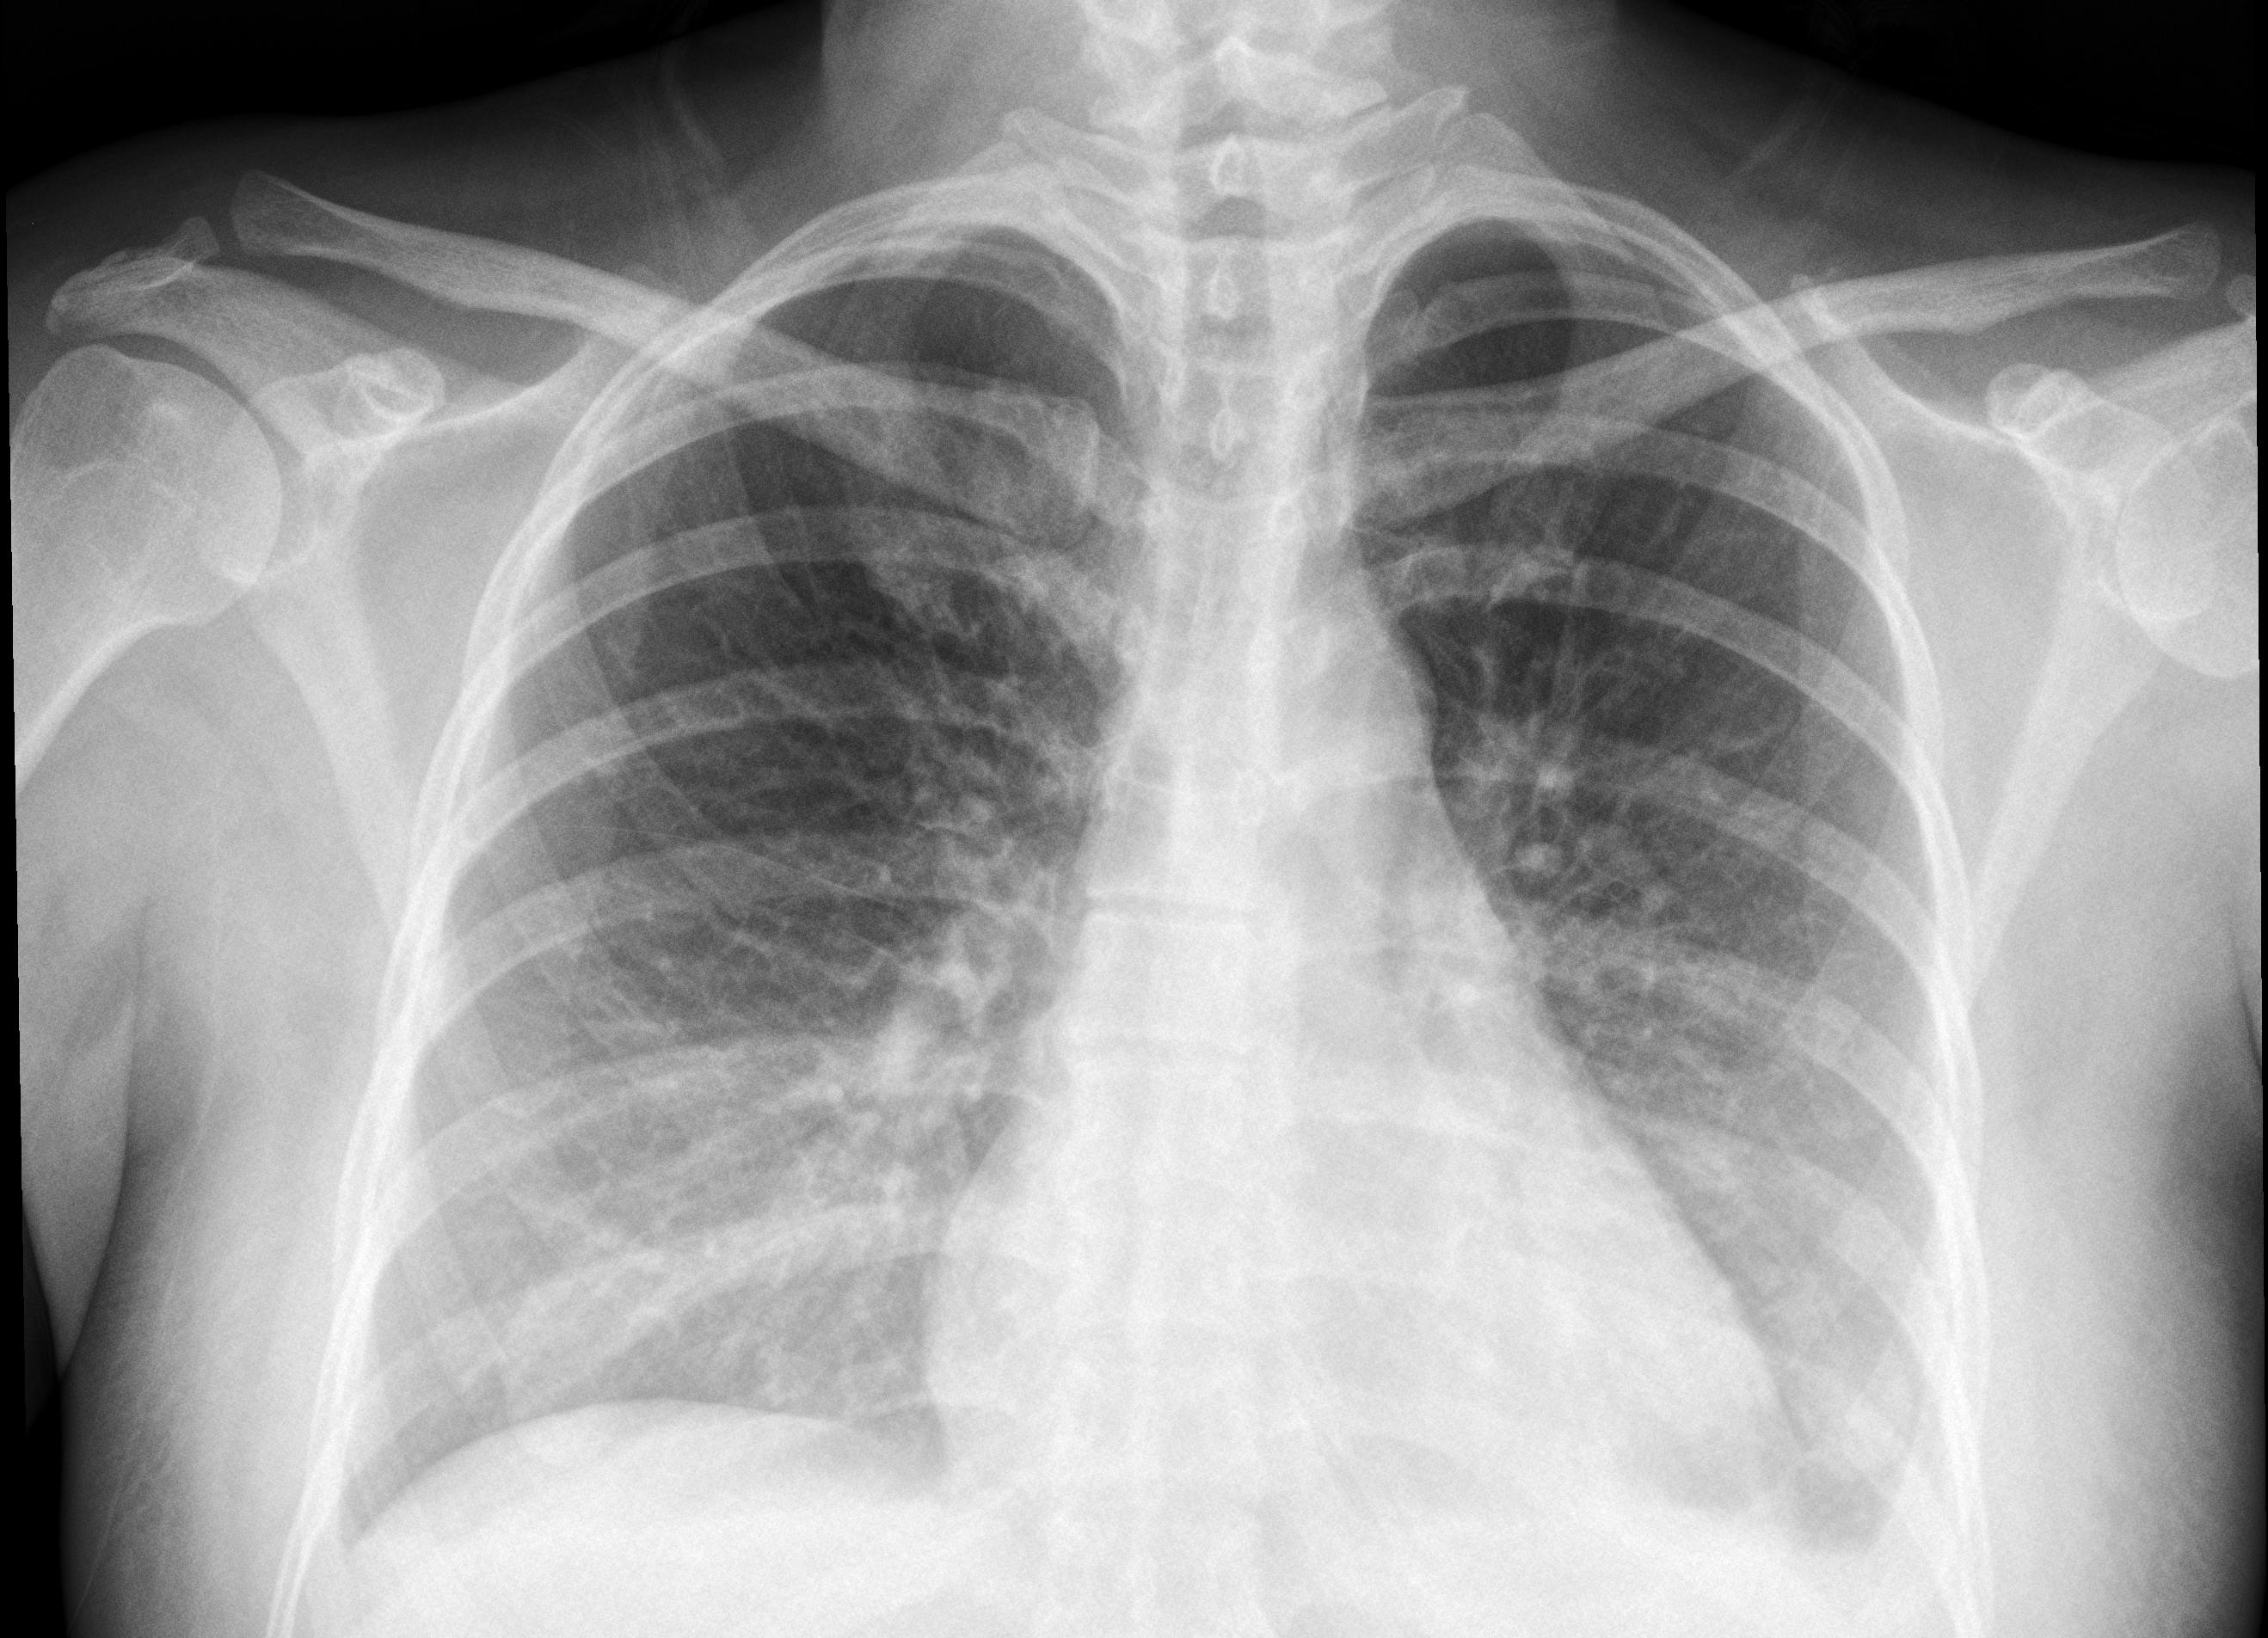
Diagnosis: PNEUMONIA